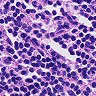
Metastatic tissue present: no